Question: Just a simple question. I've created a dialog with action buttons (positive and negative). But action buttons are in light color. Is there a easy way to change them to dark? Example:

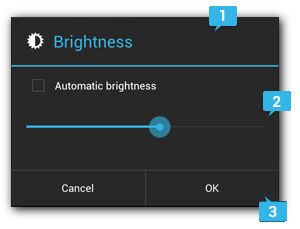
Answer: You can assign drawable to dialog's action buttons. Design a dark color image and simply assign it to your action buttons, something like this
'''
Button actionBtn = dialog.getButton(DialogInterface.BUTTON_POSITIVE);
actionBtn.setBackgroundDrawable(getResources().getDrawable(R.drawable.dark_btn));
'''
Hope this helps.